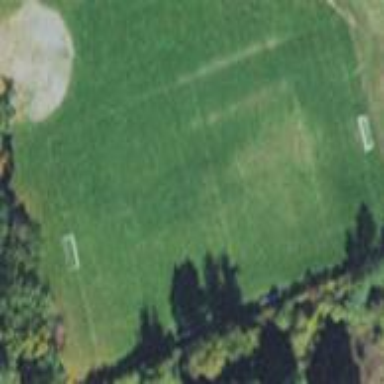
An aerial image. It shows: Soccer pitch designated for leisure and sports activities.